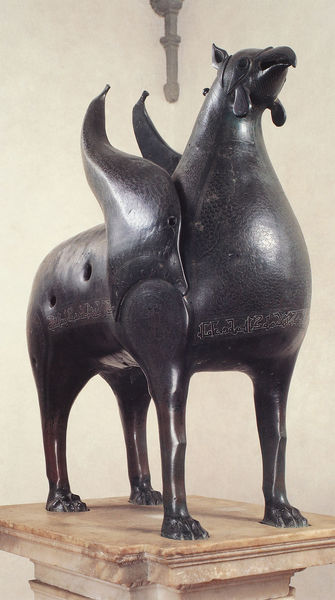
Titel: Greif
Institution: Pisa, Museo dell’Opera del Duomo
Schlagwörter: adler, flügel, hund, skulptur, schnabel, metall, pfoten, plastik, löcher, ausstellung, fabelwesen, greif, stand, hahn, huhn, chimäre, statue, vierbeinig, hybrid, vierbeiner, paws, creature, beast, monster, demon, display, poduim, pedestal